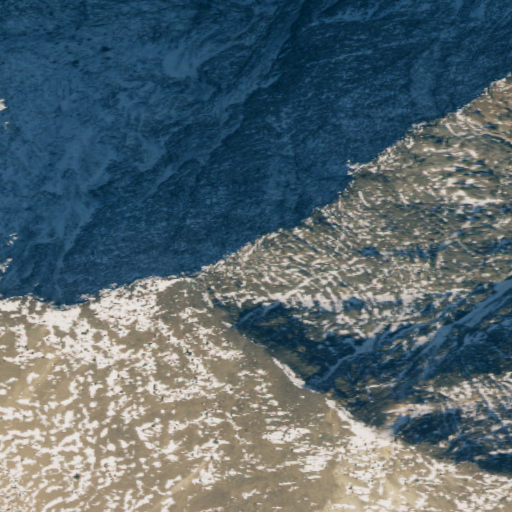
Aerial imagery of mountain in Washington named Sunrise Peak containing only barren land